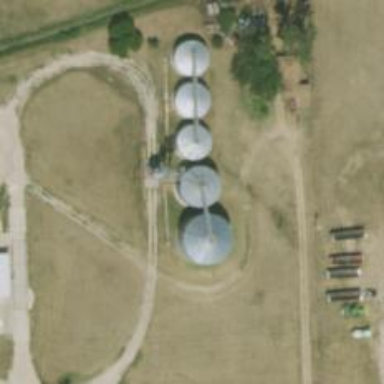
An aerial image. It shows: Silo.